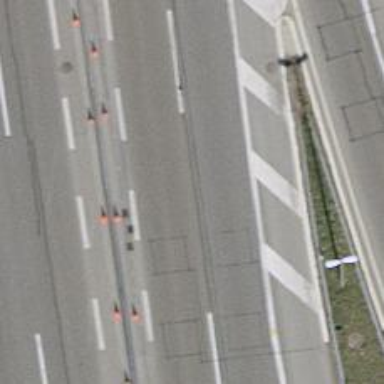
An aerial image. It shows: Asphalt motorway.